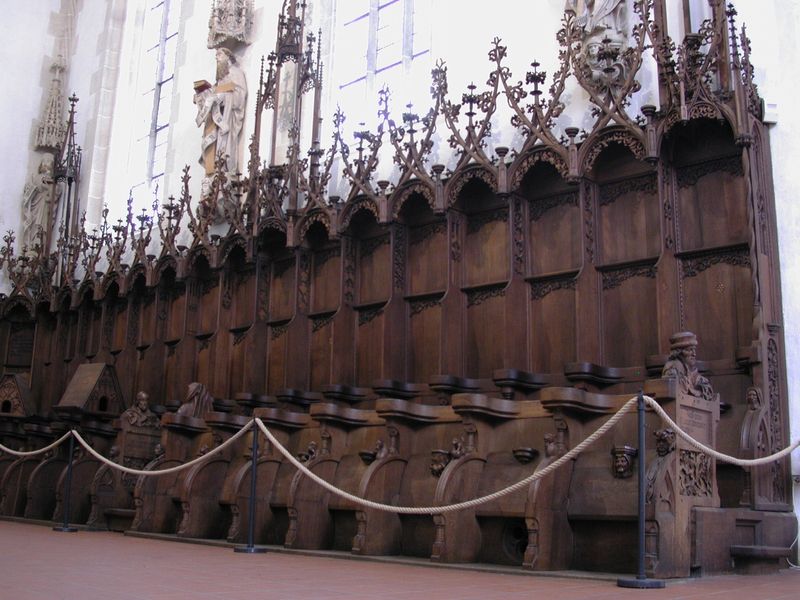
Titel: Chorgestühl
Künstler: Jörg d.J. Syrlin
Standort: Blaubeuren, Klosterkirche (EU - D - BW)
Schlagwörter: mann, ausschnitt, braun, fenster, holz, köpfe, stühle, kirche, gotik, skulptur, füße, wangen, sitz, sitze, mauer, bank, figuren, gestühl, detail, dekor, foto, buch, seil, seite, bänke, kathedrale, pult, schnitzerei, maserung, skulpturen, statuen, altarraum, apsis, chor, heiliger, lesepult, filigran, maria, absperrung, geschnitzt, sakralbau, maßwerk, kriche, gesprenge, statur, ulm, chorraum, chorgestühl, holzschnitzerei, ambo, absprerrung, kor, chorstuhl, misericordia, kloster blaubeuren, schnietzerei, buchstptze, seilabsperrung